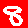
Digit: 8